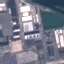
Land use / land cover: Industrial